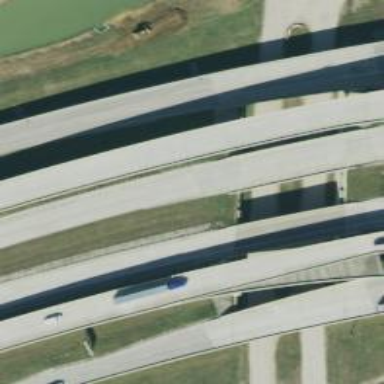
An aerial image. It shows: Bridge over motorway.